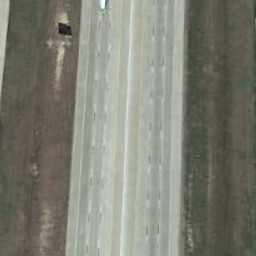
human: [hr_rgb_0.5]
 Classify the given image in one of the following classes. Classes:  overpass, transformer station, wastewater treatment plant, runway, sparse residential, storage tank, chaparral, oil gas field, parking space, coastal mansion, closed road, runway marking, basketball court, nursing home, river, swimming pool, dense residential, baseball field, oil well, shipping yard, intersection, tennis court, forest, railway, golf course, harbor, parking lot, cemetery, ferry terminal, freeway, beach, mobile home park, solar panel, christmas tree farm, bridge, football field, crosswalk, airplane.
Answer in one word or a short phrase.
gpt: freeway